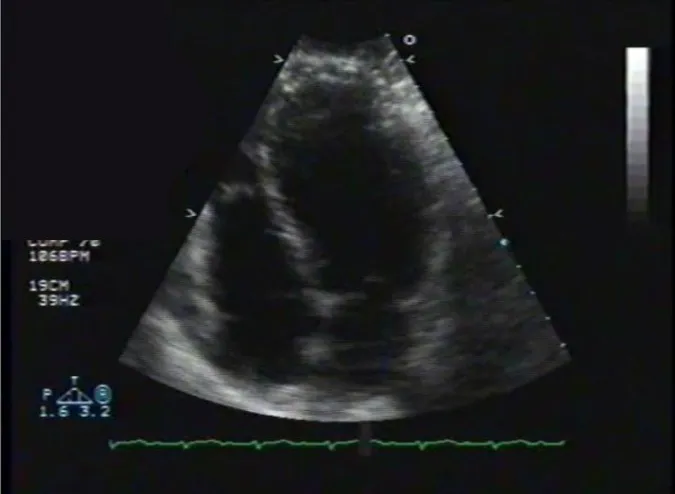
Echo, Pre-systolic.
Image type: radiology (ultrasound)